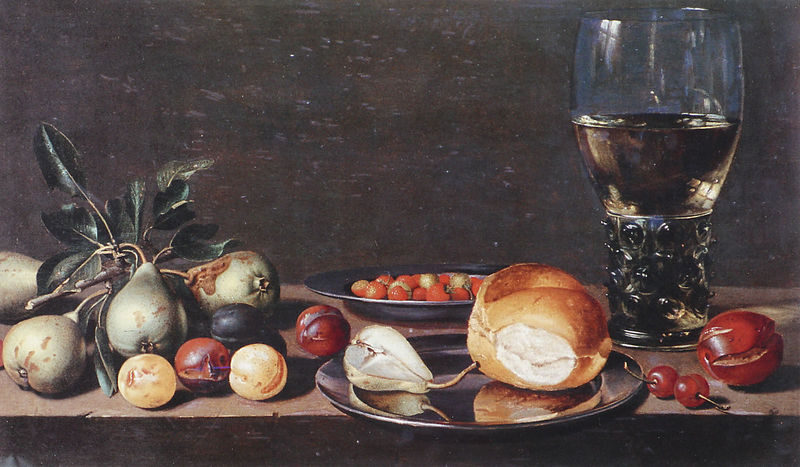
Titel: Stilleben mit Römer
Künstler: Harem Steenwijck
Institution: Manchester, City Art Gallery
Schlagwörter: blau, blätter, laub, gelb, grün, braun, glas, tisch, obst, rot, schale, silber, teller, ast, spiegelung, kelch, blatt, früchte, schalen, stilleben, stillleben, ruhe, fassade, wein, reflexe, brot, reflexion, kirchen, birne, stiel, becher, kirschen, birnen, wei, zweig, beeren, erdbeeren, weinglas, silberteller, pfirsich, reif, pflaume, pokal, kirsche, mirabelle, pflaumen, zwetschgen, brötchen, semmel, erdbeere, stachelbeere, weinpokal, shale, silner, überreif, birnennglas